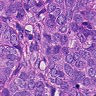
Metastatic tissue present: yes